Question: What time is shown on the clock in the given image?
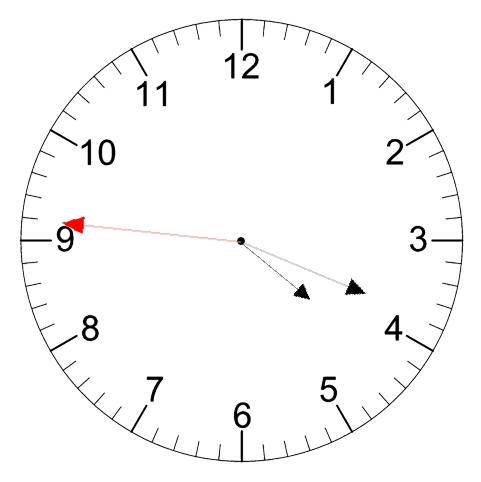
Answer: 04:18:46